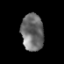
Tissue: prostate
Cell type: T cells
Senescence score: 0.3247
Nuclear area (px): 807
Mean DAPI intensity: 108.564